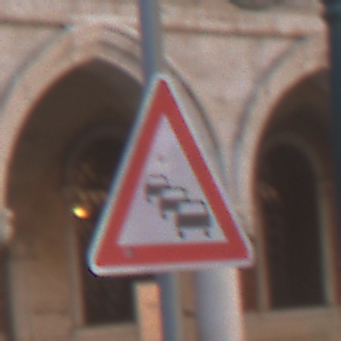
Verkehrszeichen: Stau
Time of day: SunriseSunset
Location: Outdoor (Urban)
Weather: Clear
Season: NotSpecified
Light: Natural